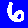
Digit: 6